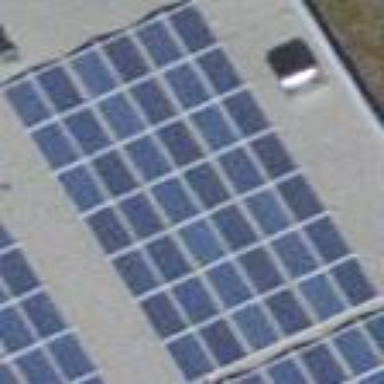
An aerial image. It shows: Solar power generator.